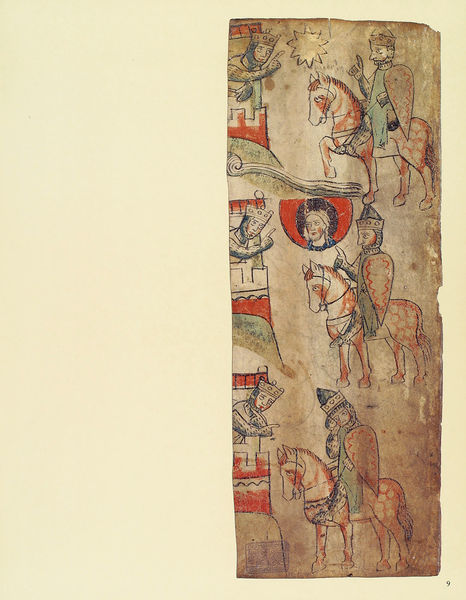
Titel: Willehalm - Handschrift
Künstler: Wolfram von Eschenbach
Institution: Nürnberg, Germanisches Nationalmuseum
Schlagwörter: wasser, fluss, grün, männer, zeichnung, rot, tier, gespräch, krone, pferd, pferde, reiter, turm, mähne, reiten, zaumzeug, papier, könig, soldaten, zinnen, schild, buch, burg, stern, seite, soldat, cartoon, helm, ritter, rüstung, mittelalter, krieger, mittelalterlich, zinne, schilde, ottonisch, buchmalerei, kettenhemd